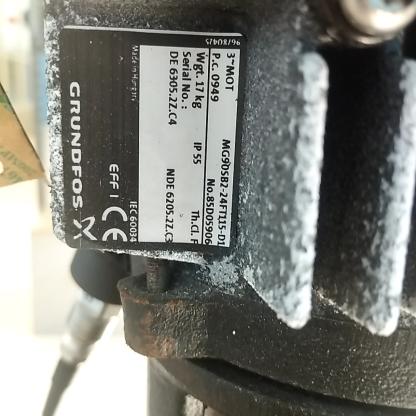
Klasa: tabliczka-znamionowa